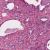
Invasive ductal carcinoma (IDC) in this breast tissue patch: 0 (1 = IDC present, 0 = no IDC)